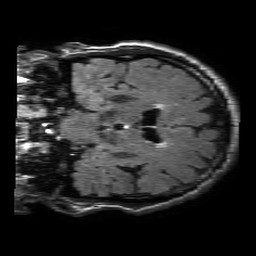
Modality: FLAIR
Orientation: coronal
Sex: male
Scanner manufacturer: philips
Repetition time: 11 s
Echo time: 0.125 s